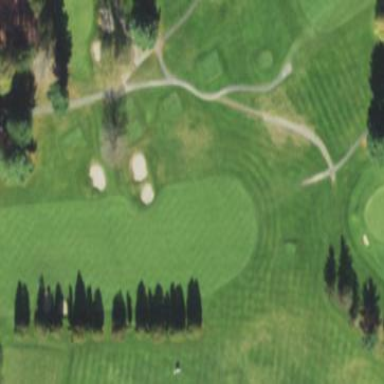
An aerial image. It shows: Golf pitch.